Question: I would like to plot a geom underneath the -axis: a set of bars to highlight interesting intervals of values.
I've hacked my way to a solution by turning off the axes altogether and drawing the geoms inside the plot. The issue is that now I have to add axes elements (line, ticks, labels) one by one and by hand.
It would be simpler to draw the bars in the margins of the plot instead. Is it possible to do with 'ggplot2'?

'''
library("tidyverse")
data <-
tribble(
~x_start, ~x_end, ~y, ~label,
1, 5, 9, "A",
3, 6, 8, "B",
8, 11, 5, "C",
9, 12, 6, "D"
)
data %>%
ggplot() +
# Add fake x-axis.
geom_hline(
yintercept = 0
) +
# Add segments "inside the plotting area".
geom_segment(
aes(
x = x_start,
y = y,
xend = x_end,
yend = y,
color = label
),
size = 2
) +
# Add tiles "inside the margins".
geom_rect(
aes(
xmin = x_start,
ymin = 0,
xmax = x_end,
ymax = -1,
fill = label
),
alpha = 0.5
) +
theme_minimal() +
theme(
axis.title = element_blank(),
axis.text.x = element_blank(),
axis.ticks = element_blank(),
panel.grid = element_blank(),
legend.position = "none"
)
'''
<URL>
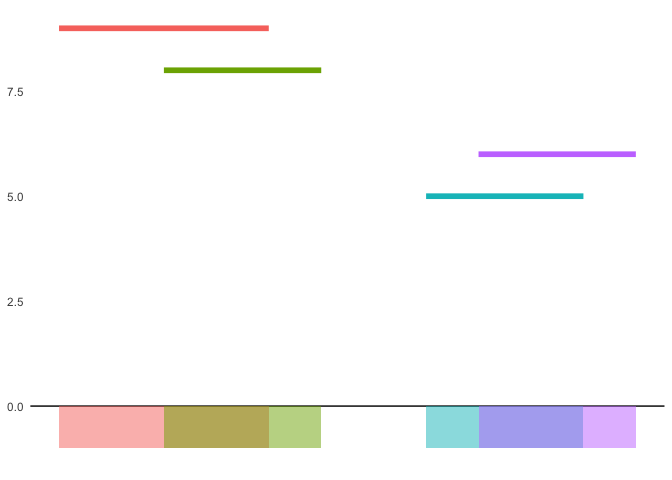
Answer: Turn of clipping in a 'coord_*' call. E.g.
'''
ggplot(data)
geom_segment(
aes(x = x_start, y = y, xend = x_end, yend = y, color = label),
size = 2
) +
geom_rect(
aes(xmin = x_start, ymin = 0, xmax = x_end, ymax = -0.5, fill = label),
alpha = 0.5
) +
coord_cartesian(ylim = c(0, max(data$y) * 1.1), clip = 'off', expand = FALSE) +
theme_minimal() +
theme(plot.margin = margin(b = 20))
'''
<URL>